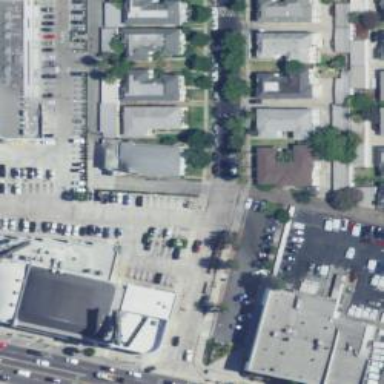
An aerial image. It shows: Alleyway designated as service road.